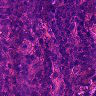
Metastatic tissue present: no